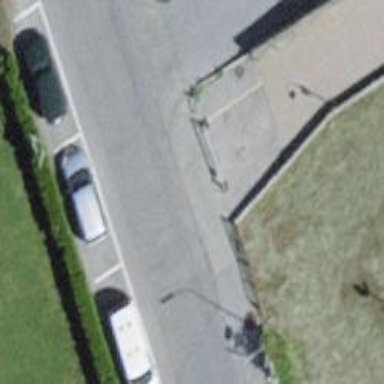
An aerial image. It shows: Swing gate barrier.